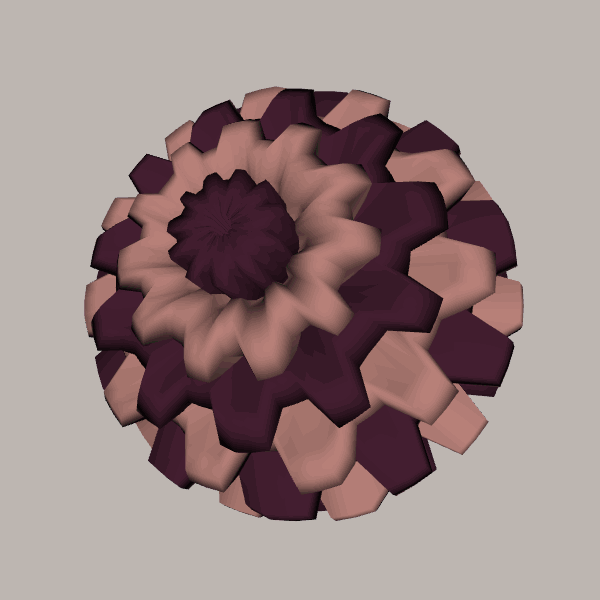
Background: light